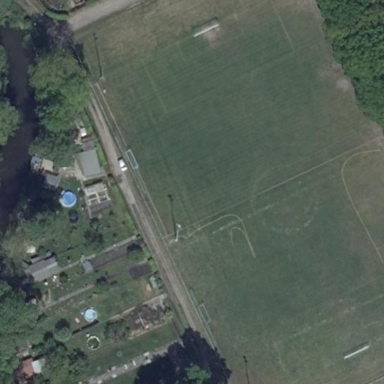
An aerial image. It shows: Grass pitch used for soccer.